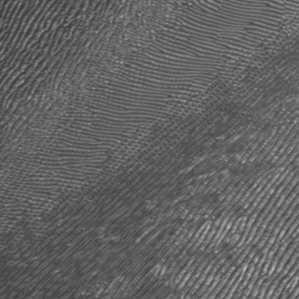
Label: frost